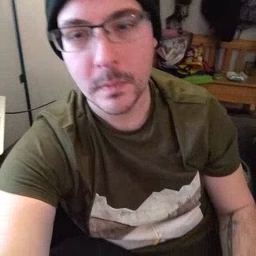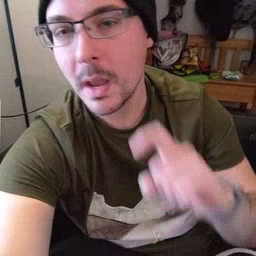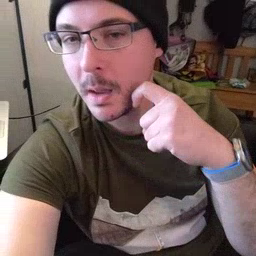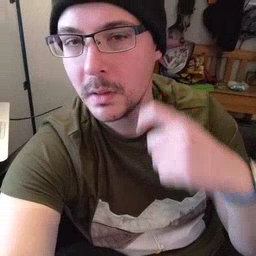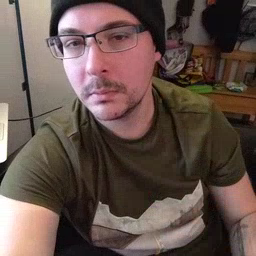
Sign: apple